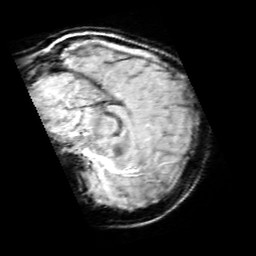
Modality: SWI
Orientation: sagittal
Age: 9
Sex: female
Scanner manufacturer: siemens
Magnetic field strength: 3 T
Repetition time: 0.027 s
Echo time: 0.02 s